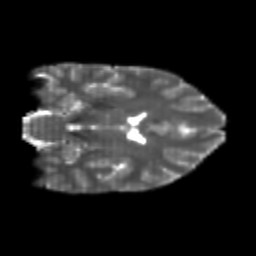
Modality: T2w
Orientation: coronal
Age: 22
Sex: female
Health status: healthy
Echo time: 0.074 s